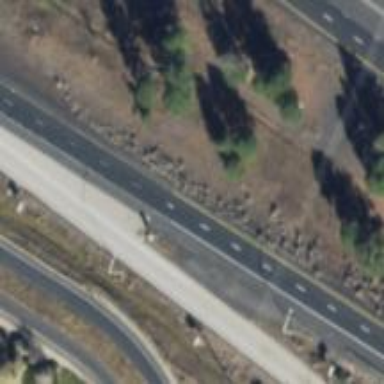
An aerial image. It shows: Asphalt motorway.